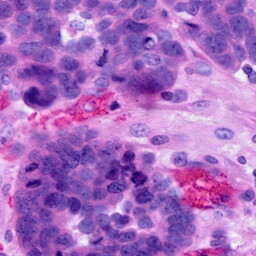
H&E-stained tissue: Ovarian